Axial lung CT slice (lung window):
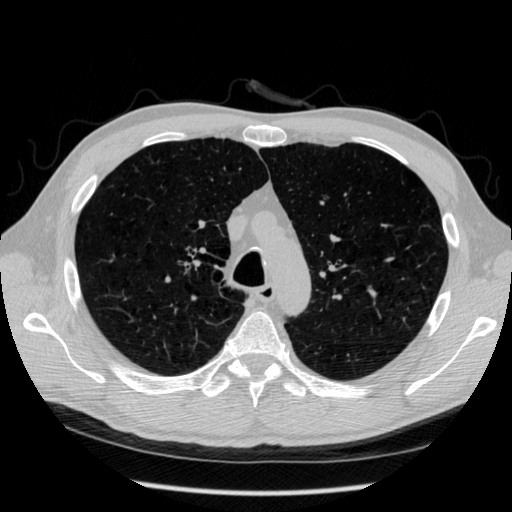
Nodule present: no